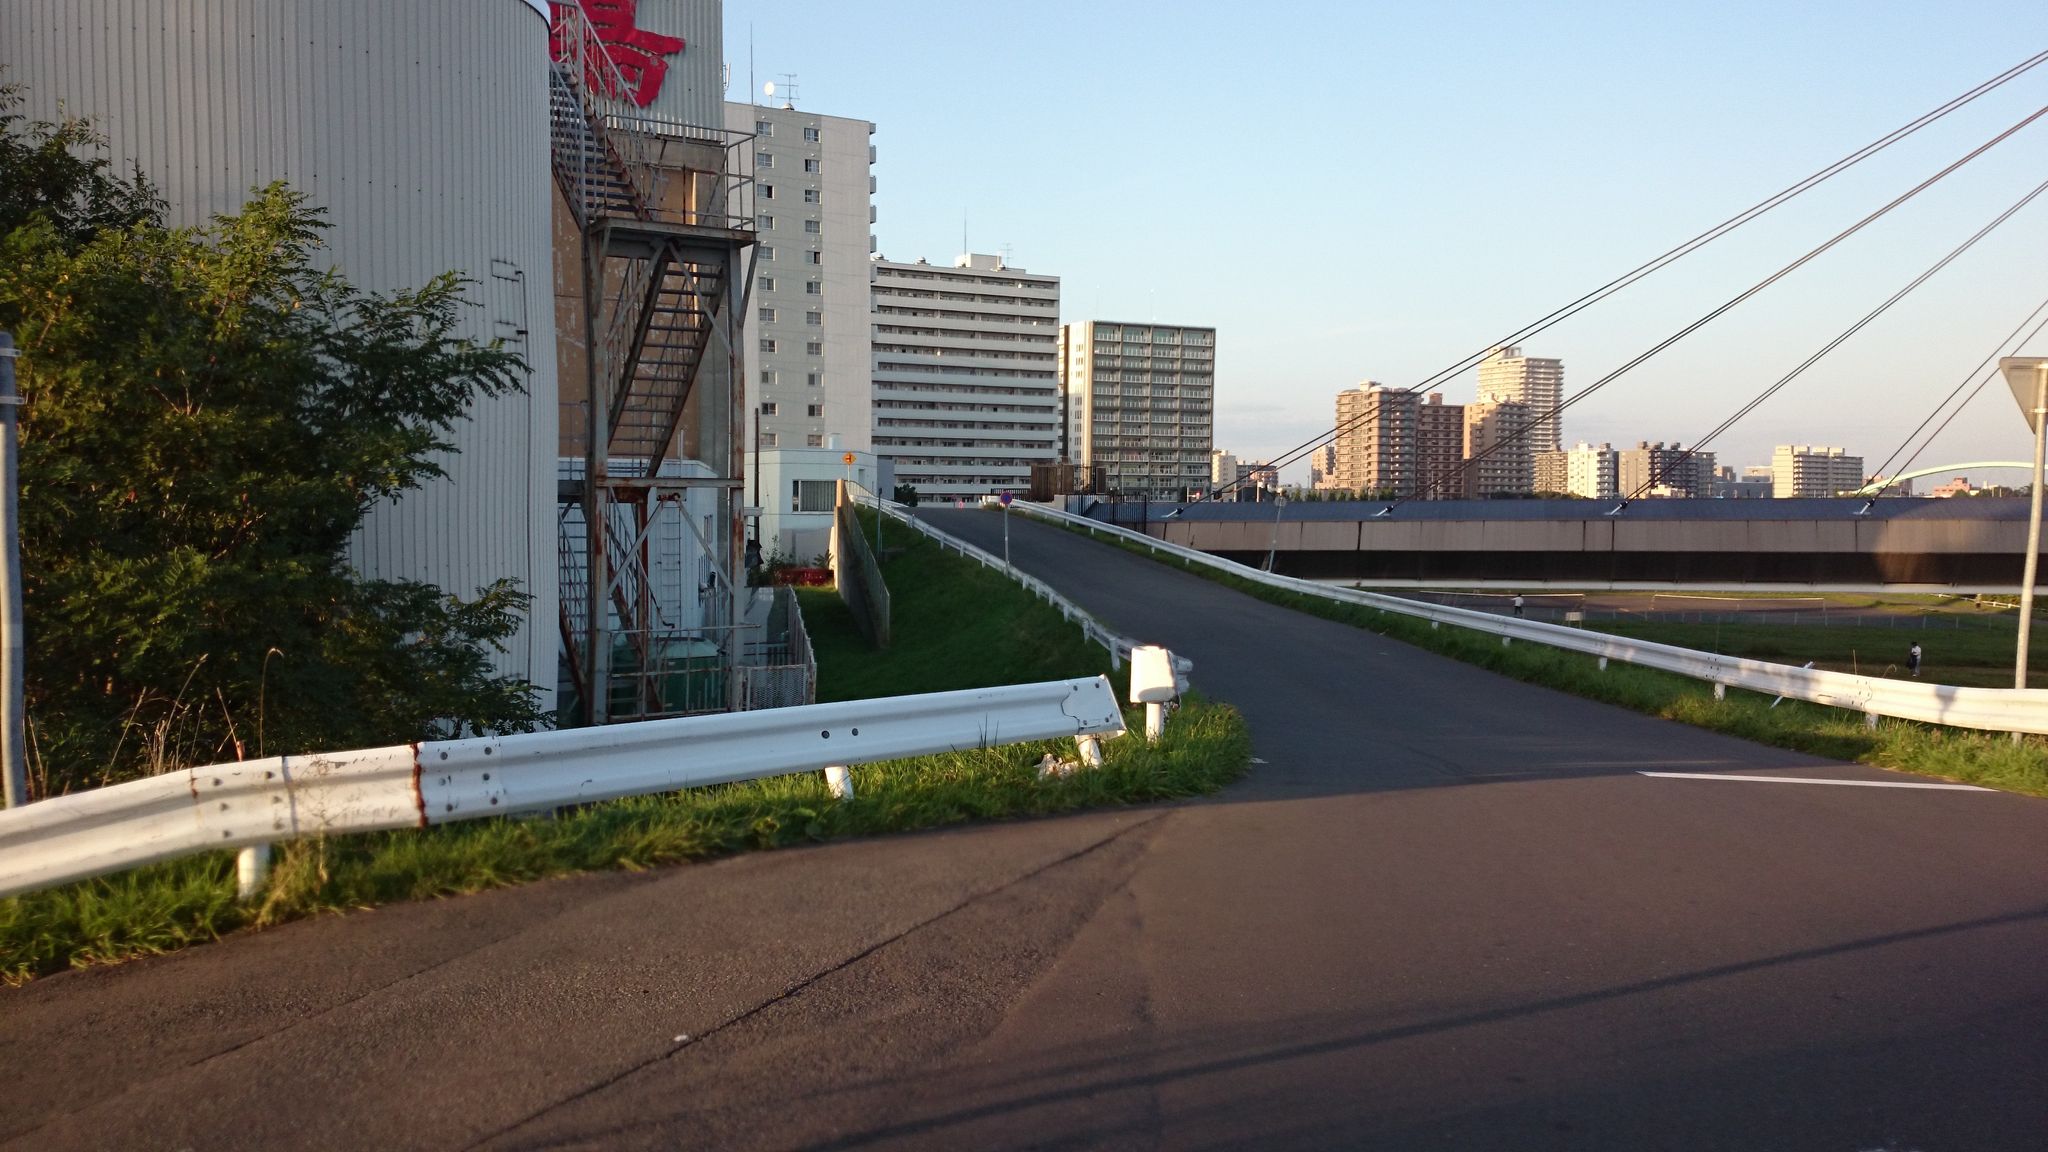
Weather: clear
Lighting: day
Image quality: good
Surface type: cycling surface
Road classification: tertiary, residential
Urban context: urban centre
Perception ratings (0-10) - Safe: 2.19, Lively: 3.04, Beautiful: 5.23, Boring: 3.36, Depressing: 7.18, Wealthy: 6.68